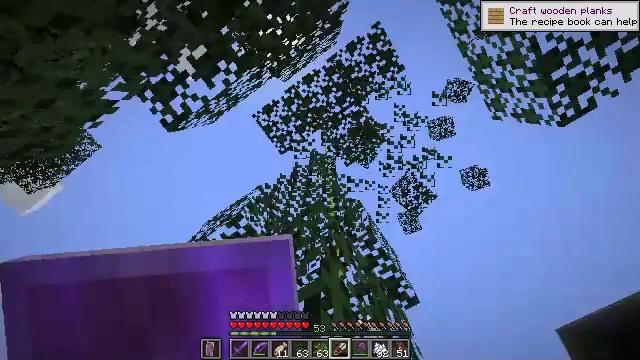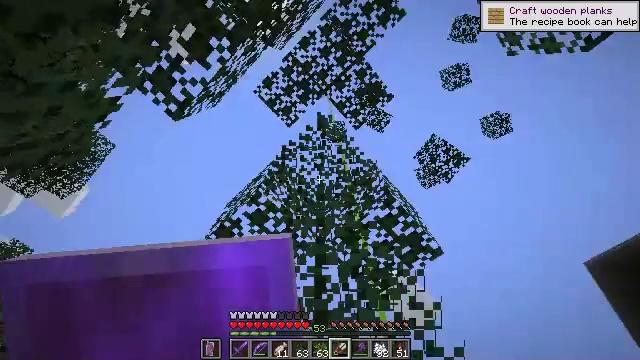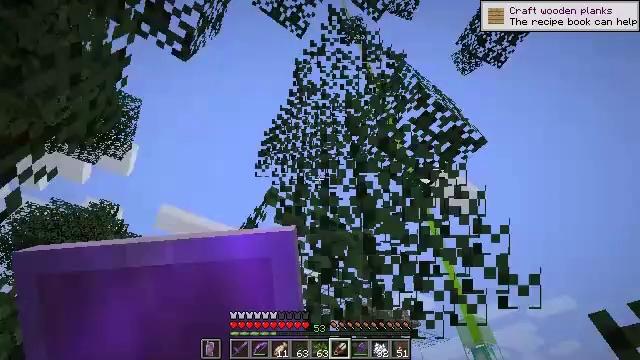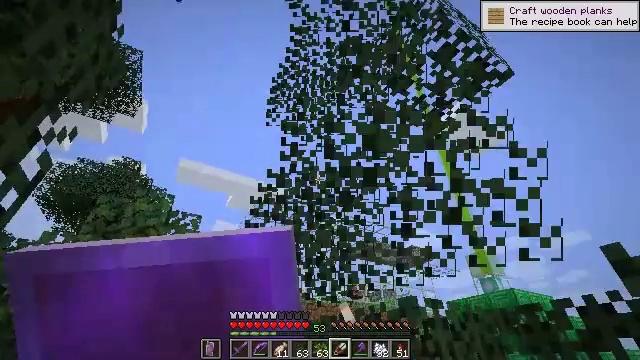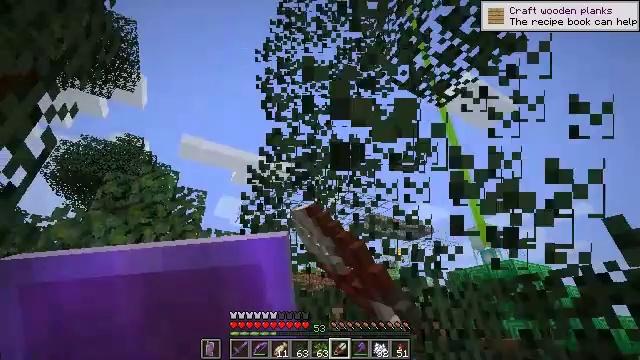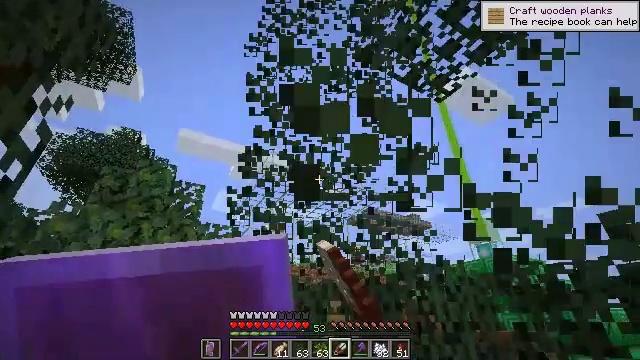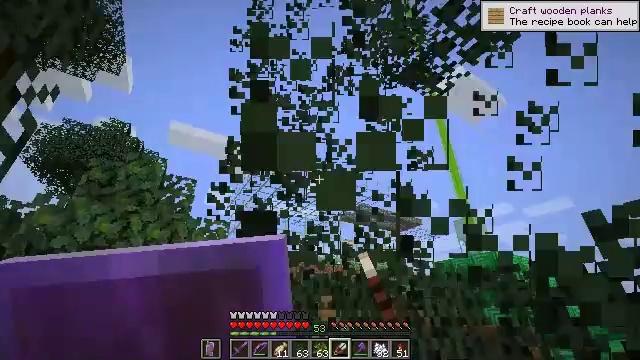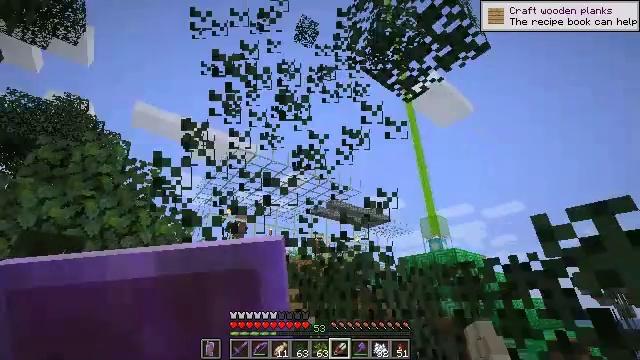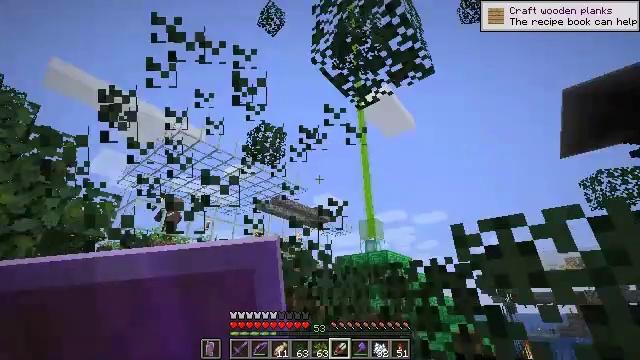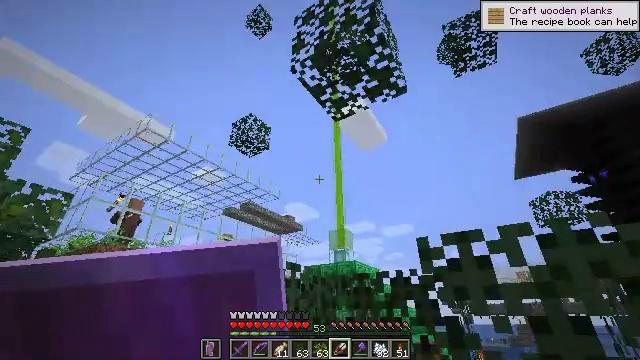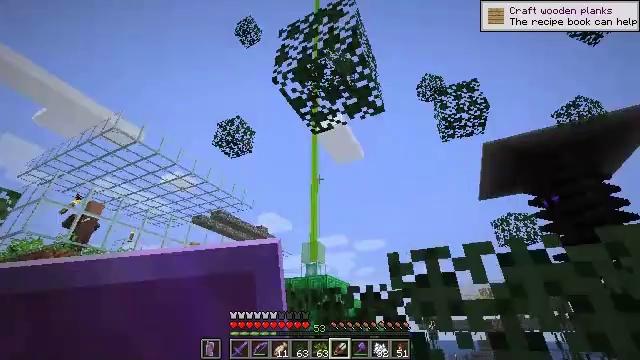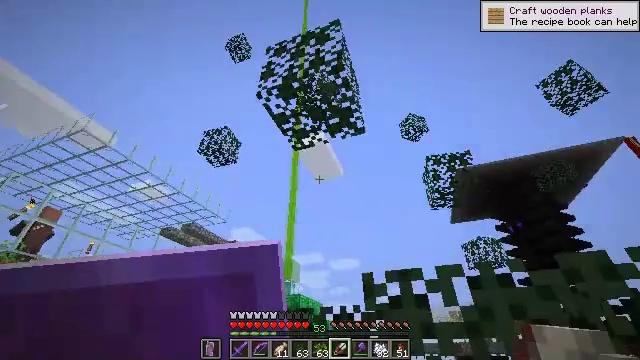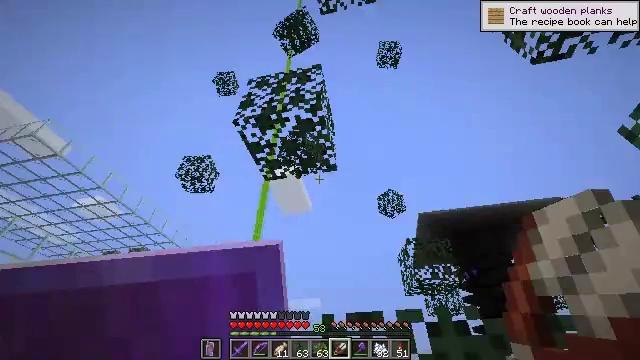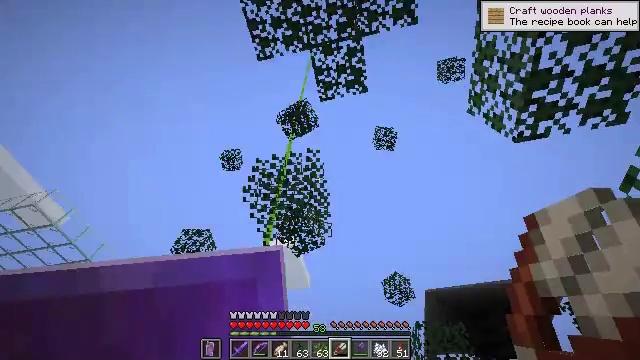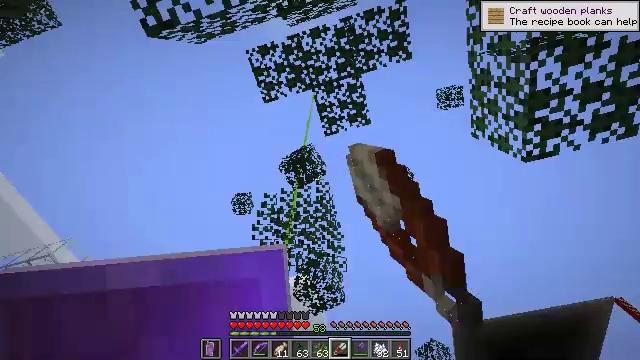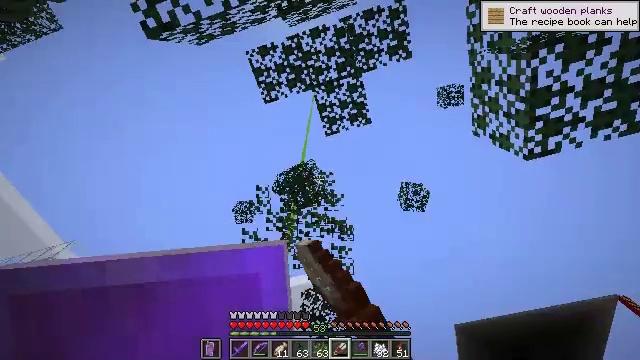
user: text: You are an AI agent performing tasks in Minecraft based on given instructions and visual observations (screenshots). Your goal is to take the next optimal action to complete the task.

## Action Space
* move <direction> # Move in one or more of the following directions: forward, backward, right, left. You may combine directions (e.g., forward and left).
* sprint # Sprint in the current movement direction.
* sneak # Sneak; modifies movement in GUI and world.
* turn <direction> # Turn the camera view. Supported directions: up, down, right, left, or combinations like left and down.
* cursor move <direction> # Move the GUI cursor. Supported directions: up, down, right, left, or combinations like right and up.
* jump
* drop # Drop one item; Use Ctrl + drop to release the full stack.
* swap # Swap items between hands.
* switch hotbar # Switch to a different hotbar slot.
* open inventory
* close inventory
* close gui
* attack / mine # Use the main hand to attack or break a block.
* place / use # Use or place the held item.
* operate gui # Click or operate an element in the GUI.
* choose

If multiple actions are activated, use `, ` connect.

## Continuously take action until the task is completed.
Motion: motion action
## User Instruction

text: Punch the spruce leaves to get saplings.
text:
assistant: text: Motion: turn left and down, attack / mine
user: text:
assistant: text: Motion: turn left and down, attack / mine
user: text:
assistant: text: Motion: turn left and down, attack / mine
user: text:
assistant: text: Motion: turn down, attack / mine
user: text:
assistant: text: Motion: turn down, attack / mine
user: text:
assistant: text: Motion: turn right, attack / mine
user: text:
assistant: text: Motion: turn right and down, attack / mine
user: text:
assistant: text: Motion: turn right, attack / mine
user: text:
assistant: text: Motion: turn right and up, attack / mine
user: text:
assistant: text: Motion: turn right and up, attack / mine
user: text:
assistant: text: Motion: turn right and up, attack / mine
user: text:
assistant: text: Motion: turn right and up, attack / mine
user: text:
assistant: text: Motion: turn up, attack / mine
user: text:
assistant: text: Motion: turn left and up, attack / mine
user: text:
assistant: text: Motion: attack / mine
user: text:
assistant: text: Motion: turn left, attack / mine
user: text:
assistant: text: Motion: attack / mine
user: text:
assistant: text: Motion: attack / mine
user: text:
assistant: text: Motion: attack / mine
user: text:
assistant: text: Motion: turn down, attack / mine
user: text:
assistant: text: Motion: turn right and down, attack / mine
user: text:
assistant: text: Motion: turn right and down, attack / mine
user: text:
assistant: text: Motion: turn right, attack / mine
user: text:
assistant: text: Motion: turn right and up, attack / mine
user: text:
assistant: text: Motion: turn right and up, attack / mine
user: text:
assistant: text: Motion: turn right, attack / mine
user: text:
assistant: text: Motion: turn right, attack / mine
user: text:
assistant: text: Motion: turn right, attack / mine
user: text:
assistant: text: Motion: turn right, attack / mine
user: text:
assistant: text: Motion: turn right, attack / mine